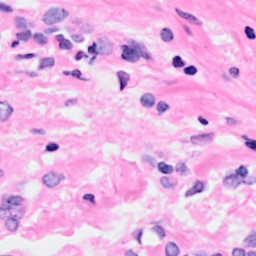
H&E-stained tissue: Breast